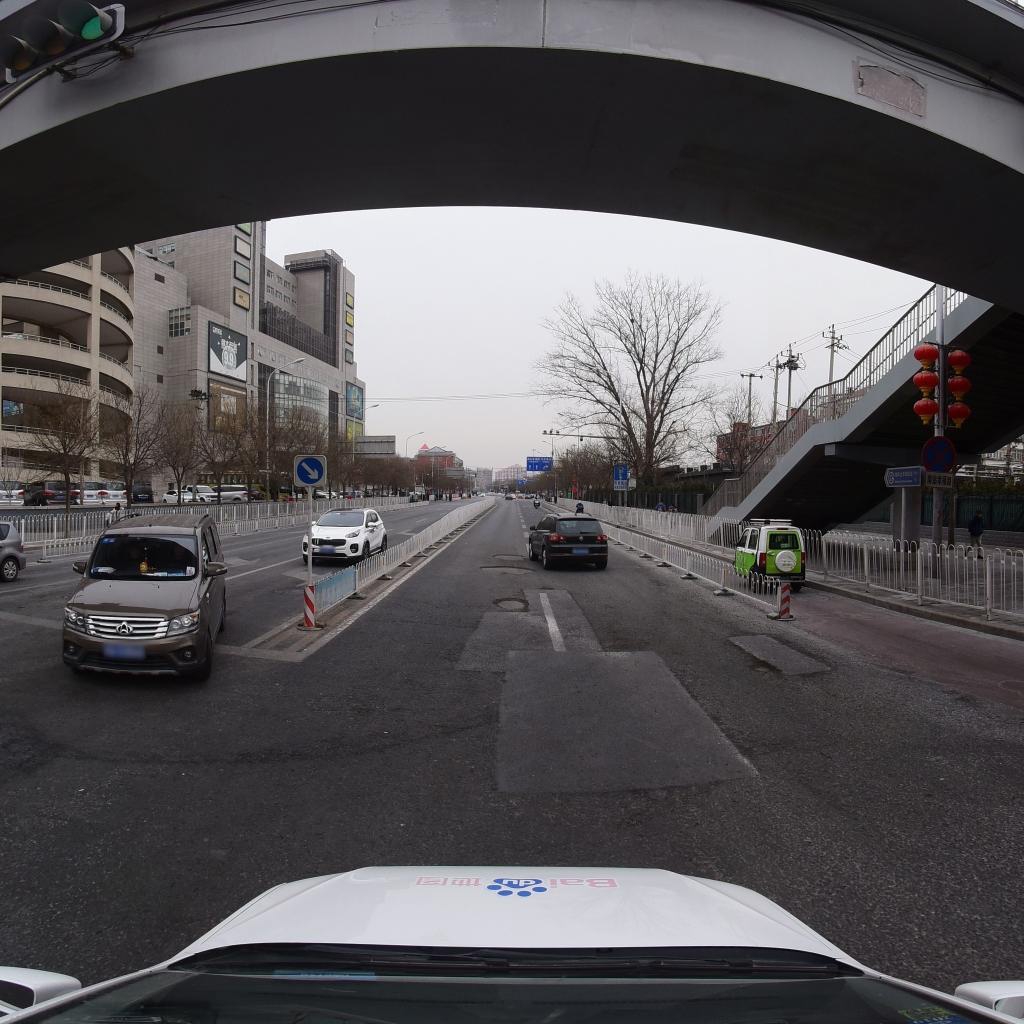
Region: Fengtai
Road damage annotations: pothole, pothole, transverse crack, manhole cover, transverse crack, pothole, longitudinal crack